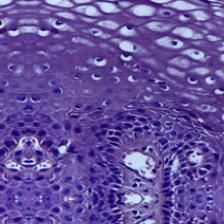
Diagnosis: Normal